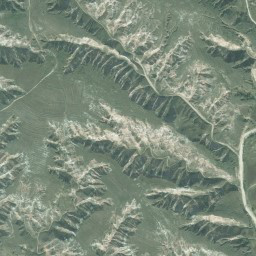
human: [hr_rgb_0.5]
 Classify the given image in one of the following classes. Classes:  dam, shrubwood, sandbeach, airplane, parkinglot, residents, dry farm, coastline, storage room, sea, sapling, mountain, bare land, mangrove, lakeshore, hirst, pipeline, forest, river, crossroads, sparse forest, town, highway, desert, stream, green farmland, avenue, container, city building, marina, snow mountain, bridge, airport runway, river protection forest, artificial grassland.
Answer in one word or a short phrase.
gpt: mountain